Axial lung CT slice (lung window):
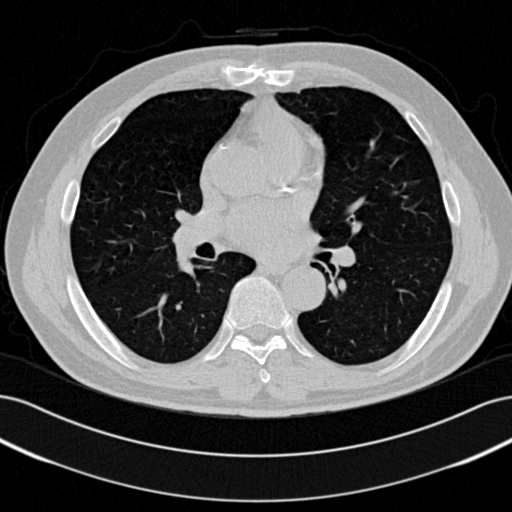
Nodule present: no